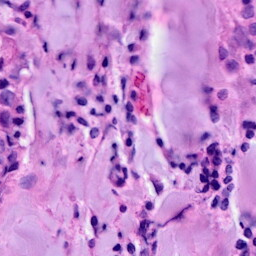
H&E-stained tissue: Breast